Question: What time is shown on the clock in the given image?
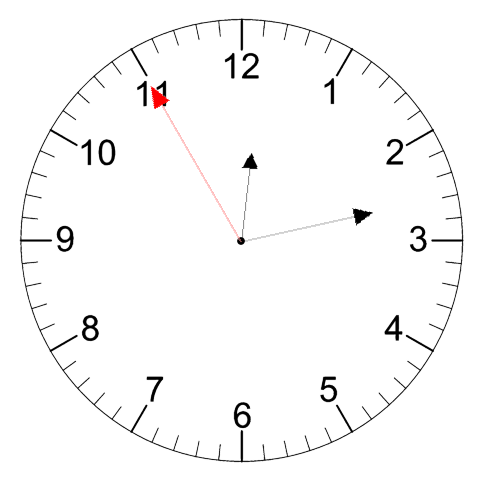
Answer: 12:12:55